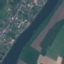
Land use / land cover: River